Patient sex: M
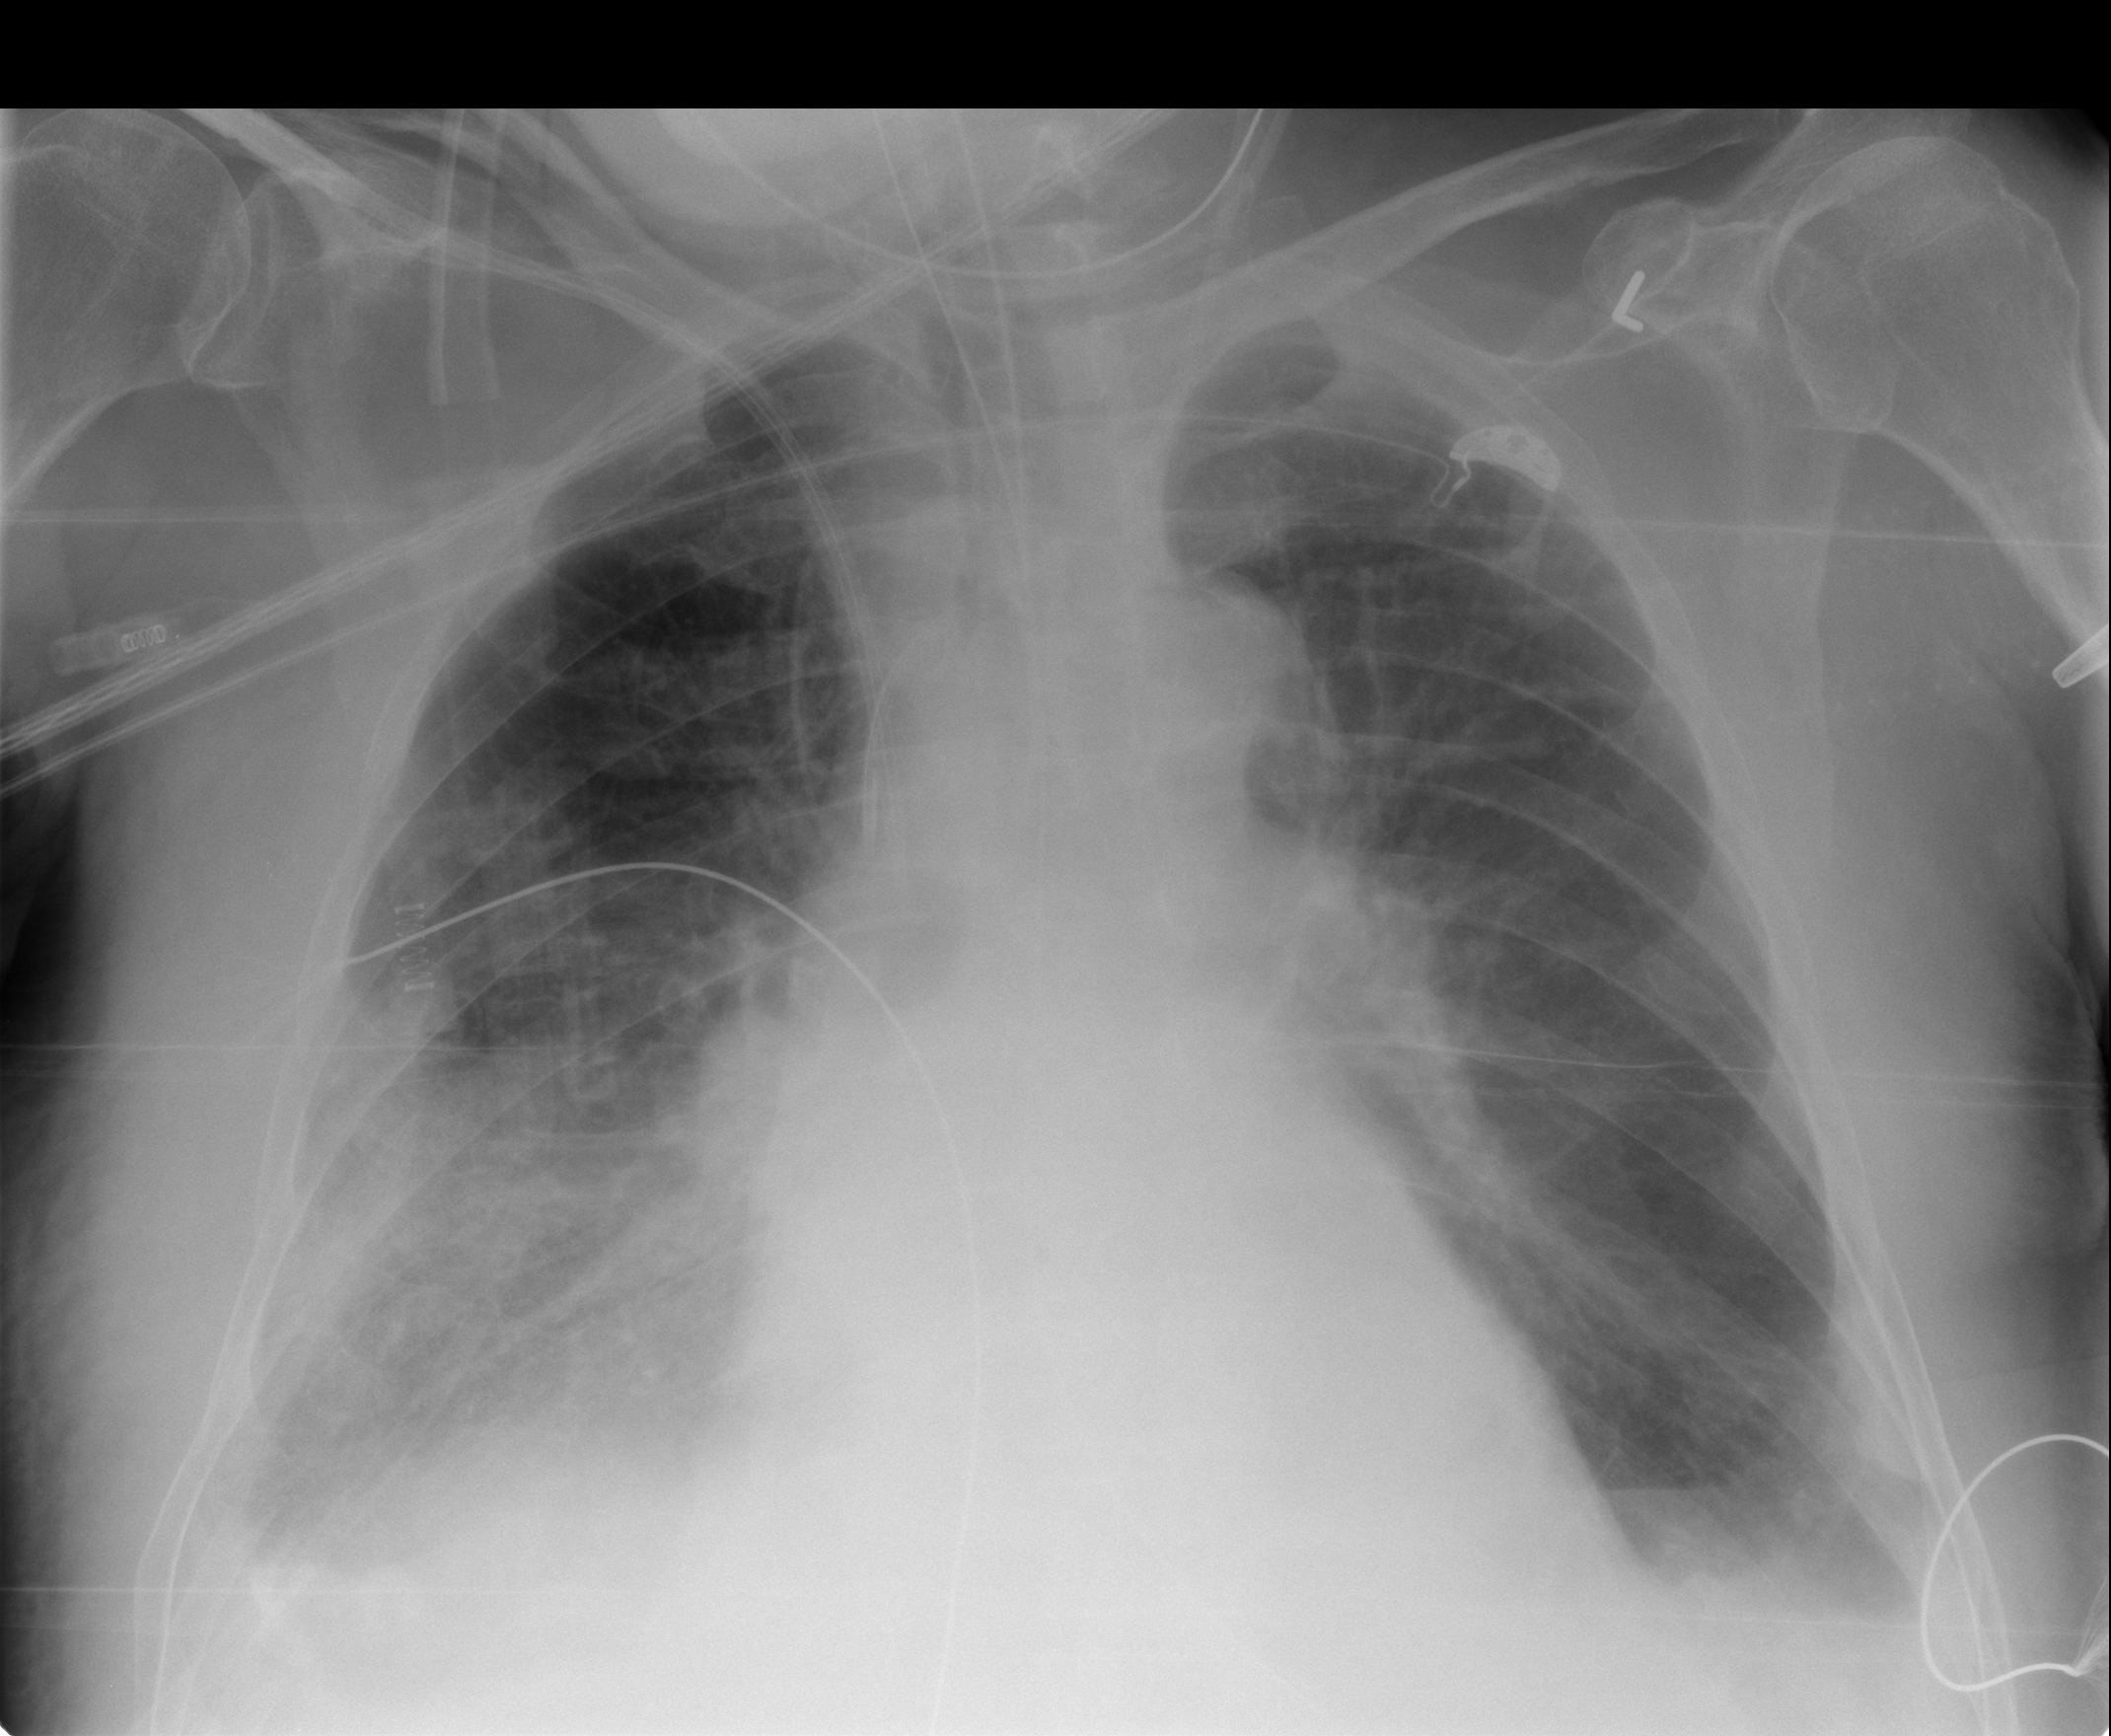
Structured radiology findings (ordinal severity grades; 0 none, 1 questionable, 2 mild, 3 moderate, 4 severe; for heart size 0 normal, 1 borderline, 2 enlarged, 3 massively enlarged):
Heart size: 2
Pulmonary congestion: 2
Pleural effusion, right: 2
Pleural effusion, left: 1
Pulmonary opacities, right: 2
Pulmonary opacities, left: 1
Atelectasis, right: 2
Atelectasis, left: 2